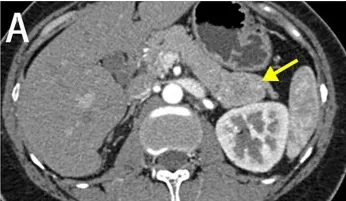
(A) Abdominal plain and contrast MRI scans of the pancreas showed a lesion occupying the tail of the pancreas.
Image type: radiology (ct)